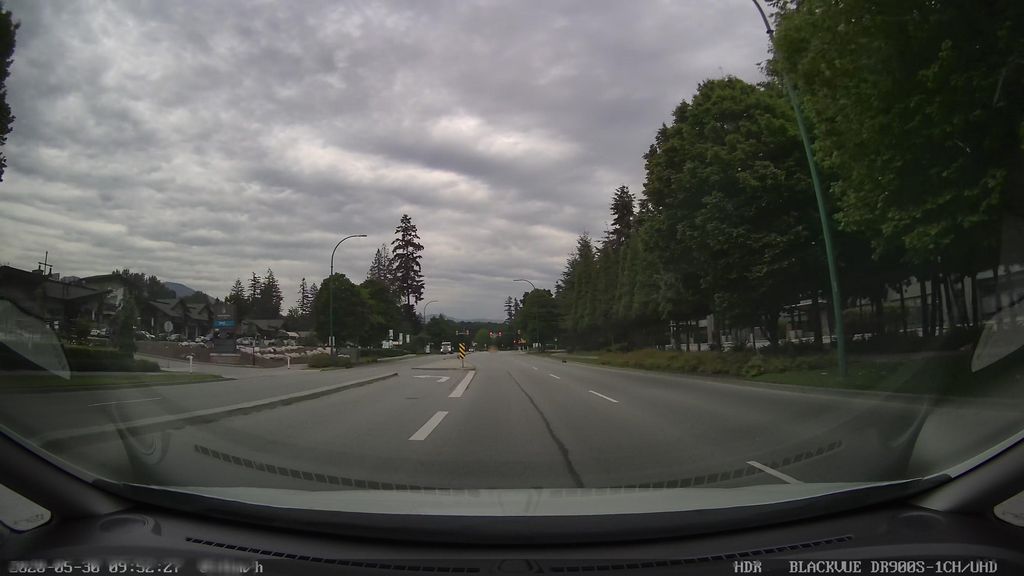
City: vancouver